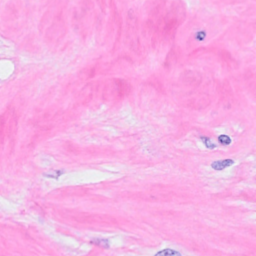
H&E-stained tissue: Breast